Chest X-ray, PA view. Patient: 63 years old, sex F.
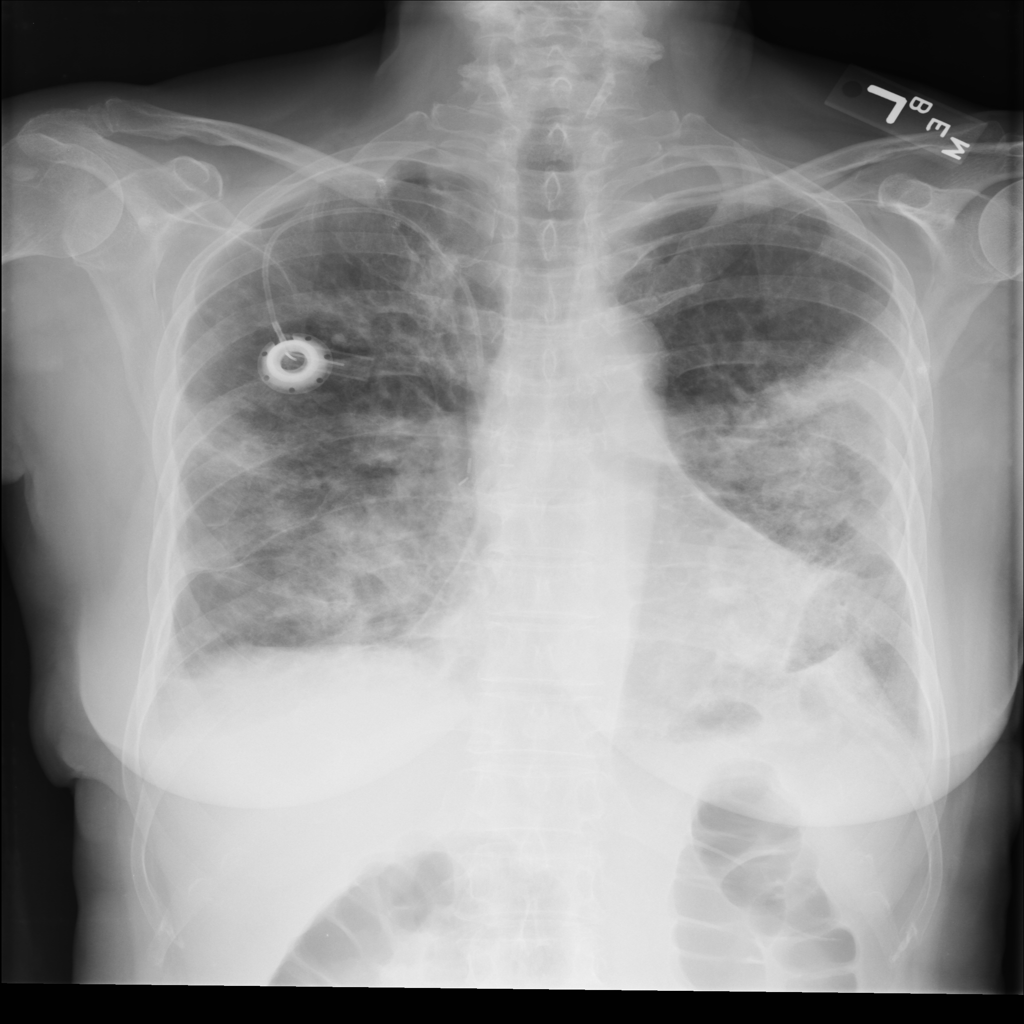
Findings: Pleural_Thickening, Pneumonia